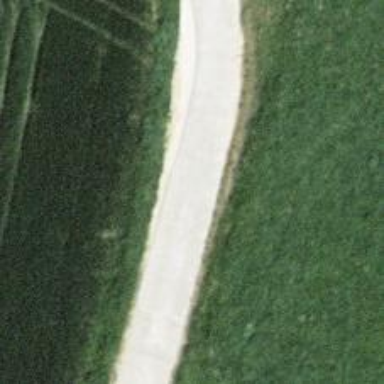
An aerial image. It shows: Concrete track with grade 1 standard.